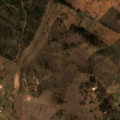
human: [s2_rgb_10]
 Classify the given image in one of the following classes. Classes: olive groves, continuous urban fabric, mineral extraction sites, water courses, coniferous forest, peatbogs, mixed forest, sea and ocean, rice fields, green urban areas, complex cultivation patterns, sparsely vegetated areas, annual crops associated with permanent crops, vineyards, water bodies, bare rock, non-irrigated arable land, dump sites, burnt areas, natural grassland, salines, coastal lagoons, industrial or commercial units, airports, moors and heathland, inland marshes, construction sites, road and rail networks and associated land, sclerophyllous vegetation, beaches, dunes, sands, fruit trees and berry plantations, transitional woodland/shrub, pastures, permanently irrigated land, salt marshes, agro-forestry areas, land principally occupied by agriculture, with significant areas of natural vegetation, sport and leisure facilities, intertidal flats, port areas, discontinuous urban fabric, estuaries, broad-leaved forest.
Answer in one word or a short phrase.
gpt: non-irrigated arable land, olive groves, pastures, agro-forestry areas, transitional woodland/shrub